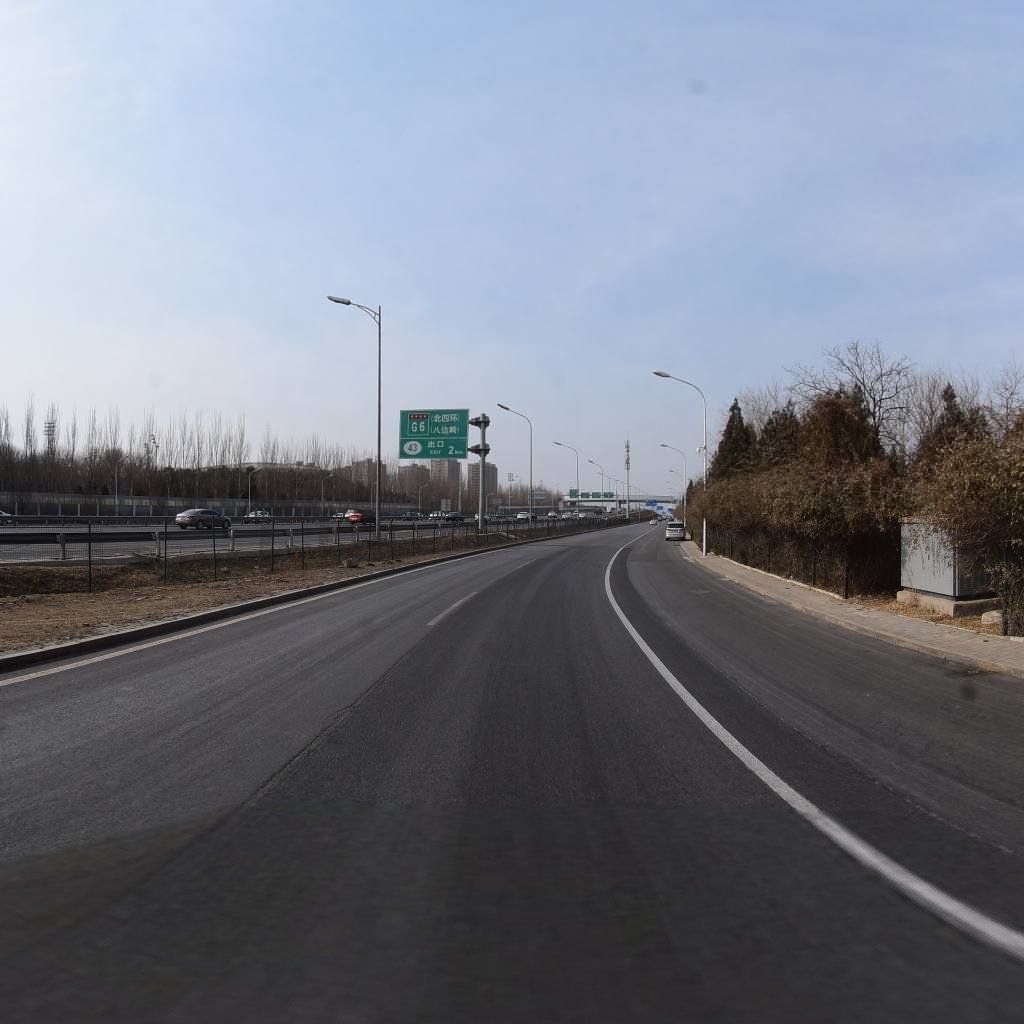
Region: Chaoyang
Road damage annotations: longitudinal crack, longitudinal crack